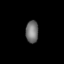
Tissue: lung
Cell type: T cells
Senescence score: 0.1585
Nuclear area (px): 274
Mean DAPI intensity: 115.175